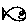
Label: fish